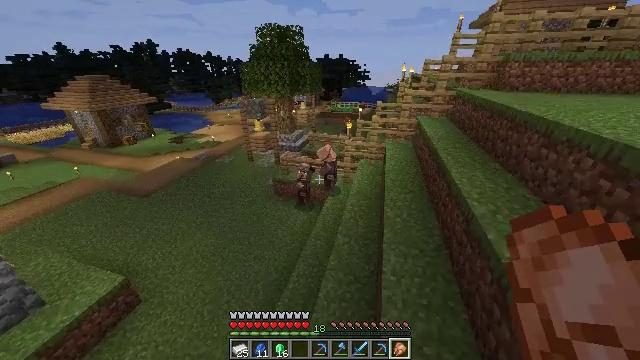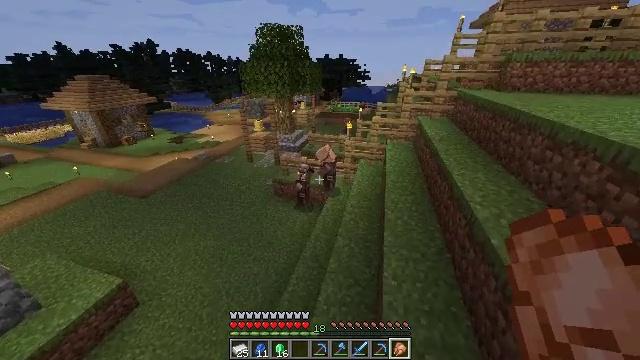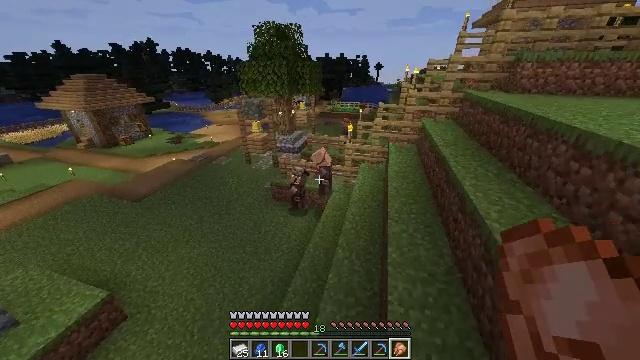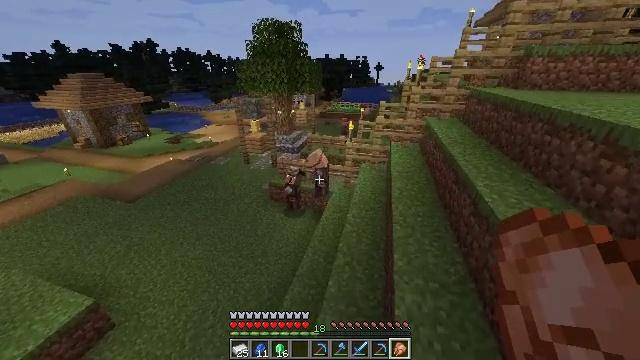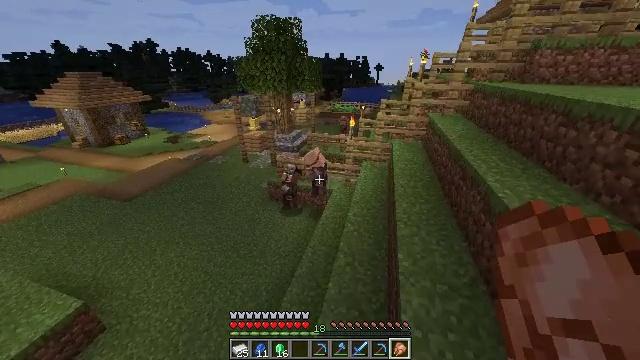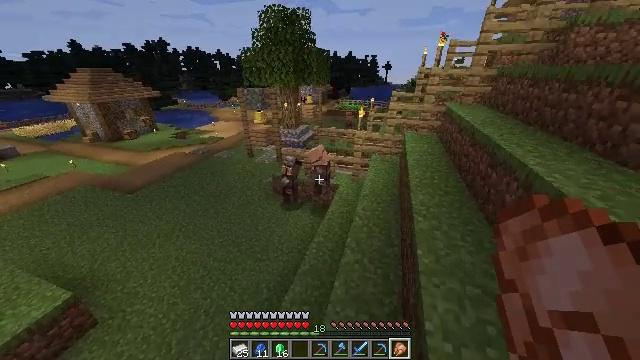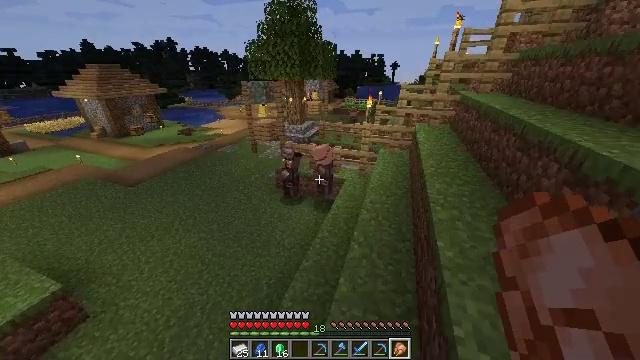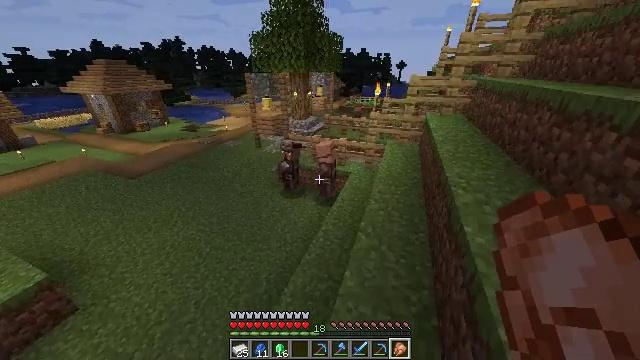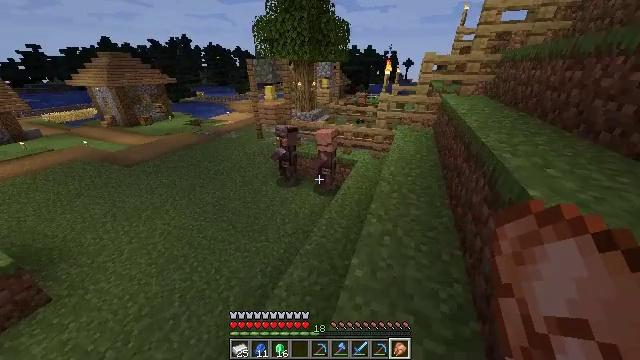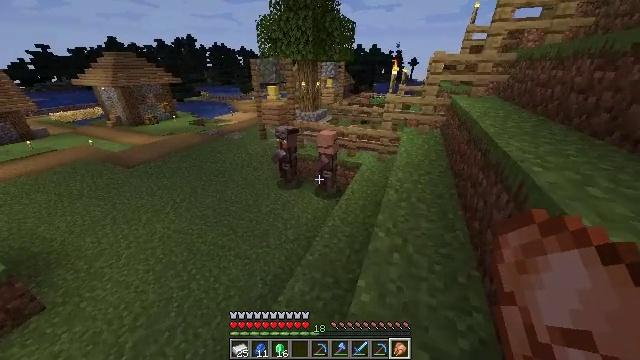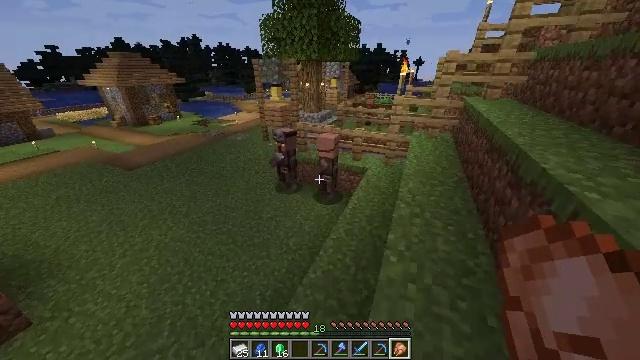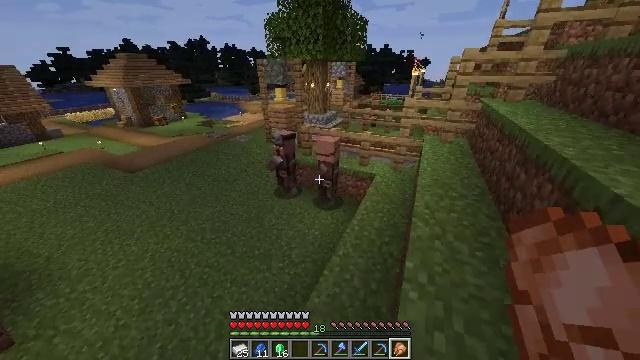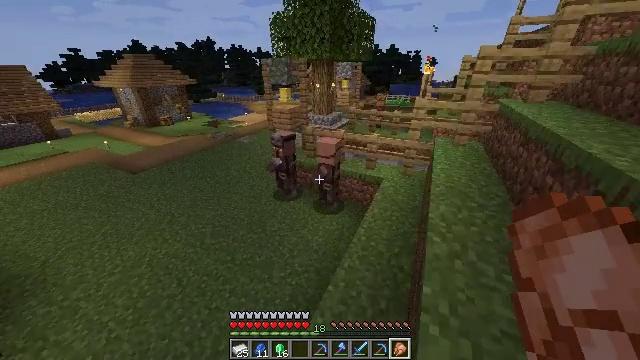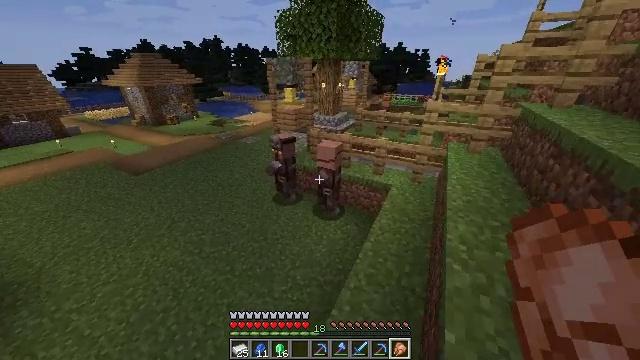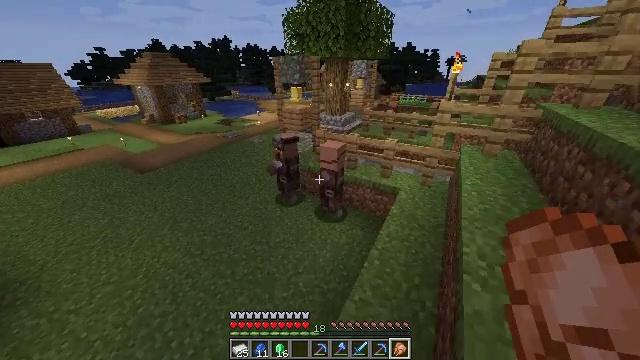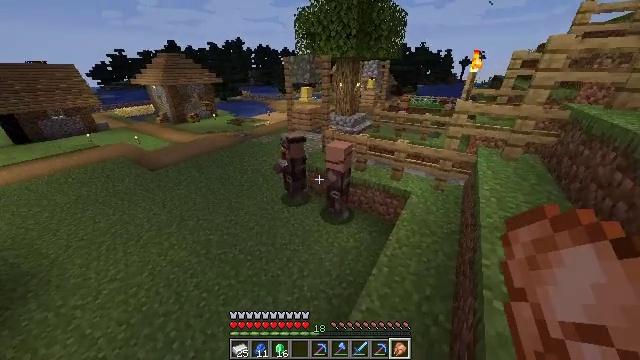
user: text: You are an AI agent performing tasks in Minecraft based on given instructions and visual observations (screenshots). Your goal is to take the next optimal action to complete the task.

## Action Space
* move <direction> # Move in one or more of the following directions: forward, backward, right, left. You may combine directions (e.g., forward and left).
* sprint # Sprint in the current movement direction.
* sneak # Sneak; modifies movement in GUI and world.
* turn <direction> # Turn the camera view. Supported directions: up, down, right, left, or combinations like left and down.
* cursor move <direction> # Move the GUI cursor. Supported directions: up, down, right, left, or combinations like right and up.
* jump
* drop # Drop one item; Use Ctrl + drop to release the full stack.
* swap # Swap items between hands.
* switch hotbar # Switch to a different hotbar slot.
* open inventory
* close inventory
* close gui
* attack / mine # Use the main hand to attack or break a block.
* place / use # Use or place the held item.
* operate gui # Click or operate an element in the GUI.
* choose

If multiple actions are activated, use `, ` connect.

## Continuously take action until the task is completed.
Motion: motion action
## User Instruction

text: Open the crafting table to craft an emerald.
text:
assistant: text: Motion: move forward
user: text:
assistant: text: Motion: move forward
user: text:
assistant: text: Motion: move forward, sprint
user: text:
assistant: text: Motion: move forward, sprint
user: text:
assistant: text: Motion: move forward, sprint, turn left
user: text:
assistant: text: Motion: move forward, turn left
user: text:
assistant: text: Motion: move forward, turn left
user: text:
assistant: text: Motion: move forward, sprint, turn left
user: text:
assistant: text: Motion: move forward, sprint, turn left
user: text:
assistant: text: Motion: move forward, sprint, turn left
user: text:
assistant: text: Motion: move forward, sprint, turn left
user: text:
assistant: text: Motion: move forward, sprint, turn left
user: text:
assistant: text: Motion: move forward, sprint, turn left
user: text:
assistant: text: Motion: move forward, turn left
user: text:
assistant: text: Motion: move forward, turn left
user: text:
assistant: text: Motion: move forward, turn left
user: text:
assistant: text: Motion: move forward, turn left
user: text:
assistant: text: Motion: move forward, turn left
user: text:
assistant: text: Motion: move forward, sprint, turn left
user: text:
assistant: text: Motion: move forward, sprint, turn left
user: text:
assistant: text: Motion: move forward, sprint, turn left
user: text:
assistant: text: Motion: move forward, sprint, turn left
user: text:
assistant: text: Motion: move forward, turn left
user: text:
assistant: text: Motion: move forward, turn left
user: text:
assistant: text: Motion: move forward, turn left
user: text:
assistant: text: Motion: move forward, turn left
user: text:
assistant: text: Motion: move forward, turn left
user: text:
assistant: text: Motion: move forward
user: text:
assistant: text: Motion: move forward
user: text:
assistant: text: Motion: move forward